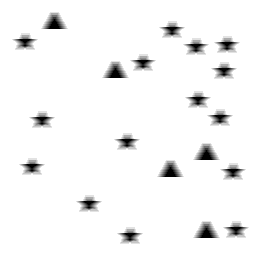
Squares: 0
Triangles: 5
Stars: 15
Total shapes: 20